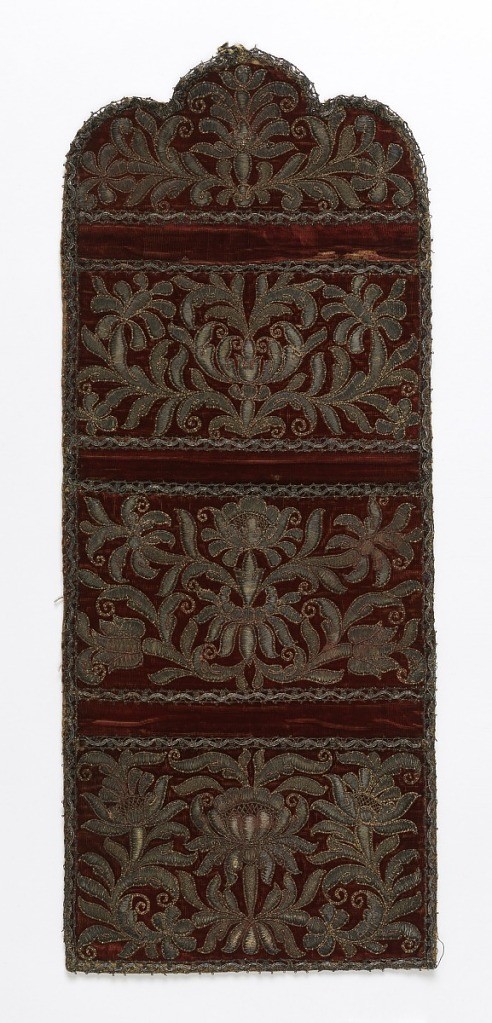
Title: Wall pocket
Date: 17th century
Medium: silk, metal Technique: embroidered
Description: Wall pocket with three pockets, in red silk velvet embroidered in gold and silver threads in heavy symmetrical floral designs. Pockets outlined with narrow silver lace, and whole edged with same.